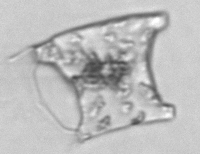
Label: Eucampia